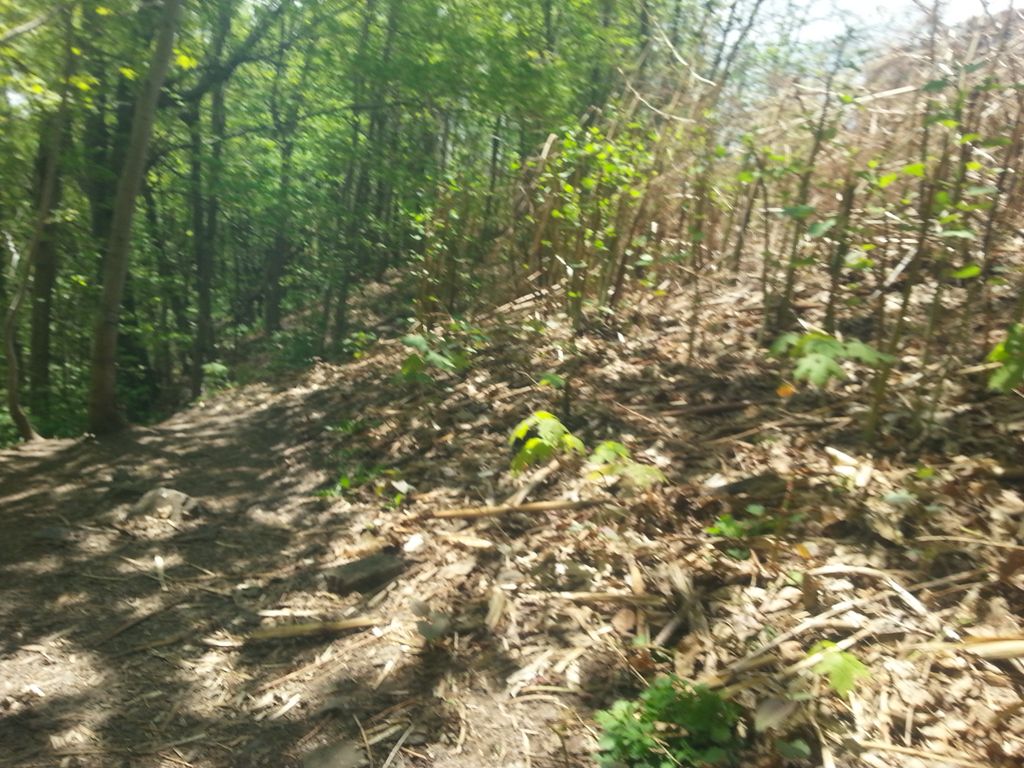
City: quebec_city